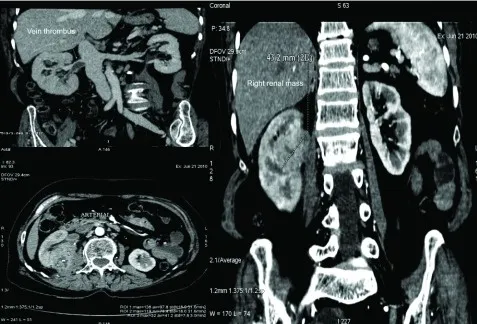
Well defined soft tissue density mass of right kidney measuring 49 x 35 x 43 mm enhancing from 33 HU to 118 HU with non-enhancing areas of necrosis.
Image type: radiology (ct)